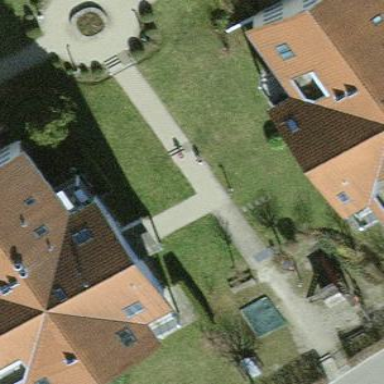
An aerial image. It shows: Playground area for leisure land.